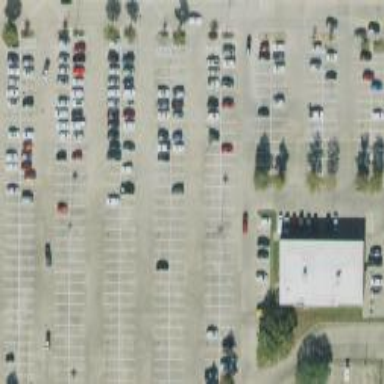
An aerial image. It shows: Parking space.